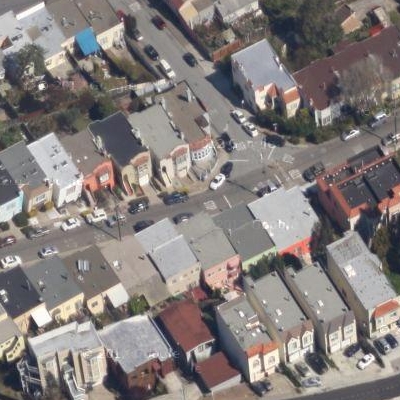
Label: Resident